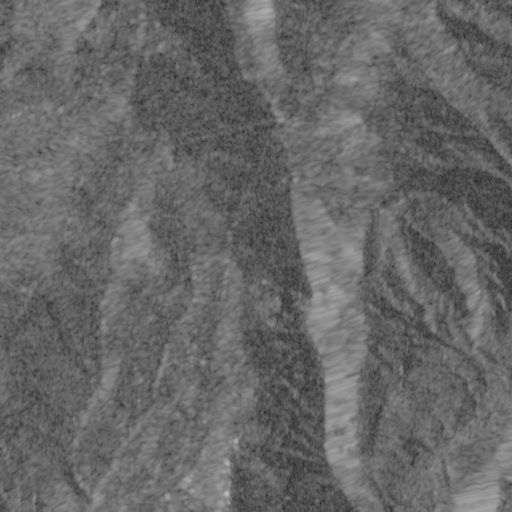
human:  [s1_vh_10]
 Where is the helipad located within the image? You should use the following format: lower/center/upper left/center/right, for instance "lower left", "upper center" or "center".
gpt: The helipad is located in the lower center of the image.
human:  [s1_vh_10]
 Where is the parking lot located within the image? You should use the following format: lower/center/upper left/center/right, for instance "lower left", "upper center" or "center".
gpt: The parking lot is located in the lower center of the image.
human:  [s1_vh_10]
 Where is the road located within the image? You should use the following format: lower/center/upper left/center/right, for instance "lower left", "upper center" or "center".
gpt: There is no road in the image.

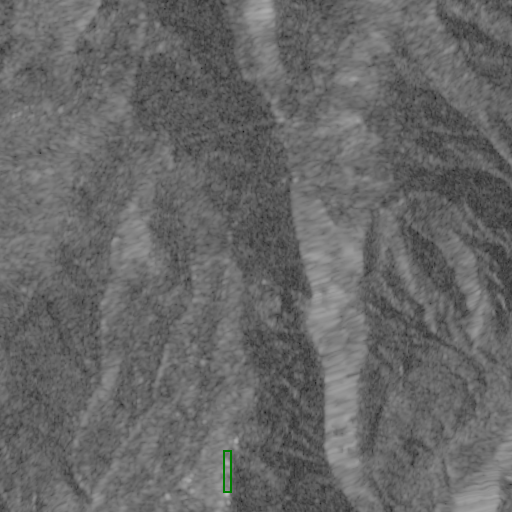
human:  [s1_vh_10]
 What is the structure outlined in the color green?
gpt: The structure outlined in green is a parking lot.
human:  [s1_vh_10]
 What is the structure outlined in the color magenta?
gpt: There is no magenta outline.